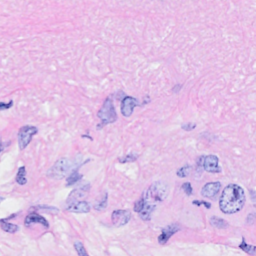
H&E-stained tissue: Breast